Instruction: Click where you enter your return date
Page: home
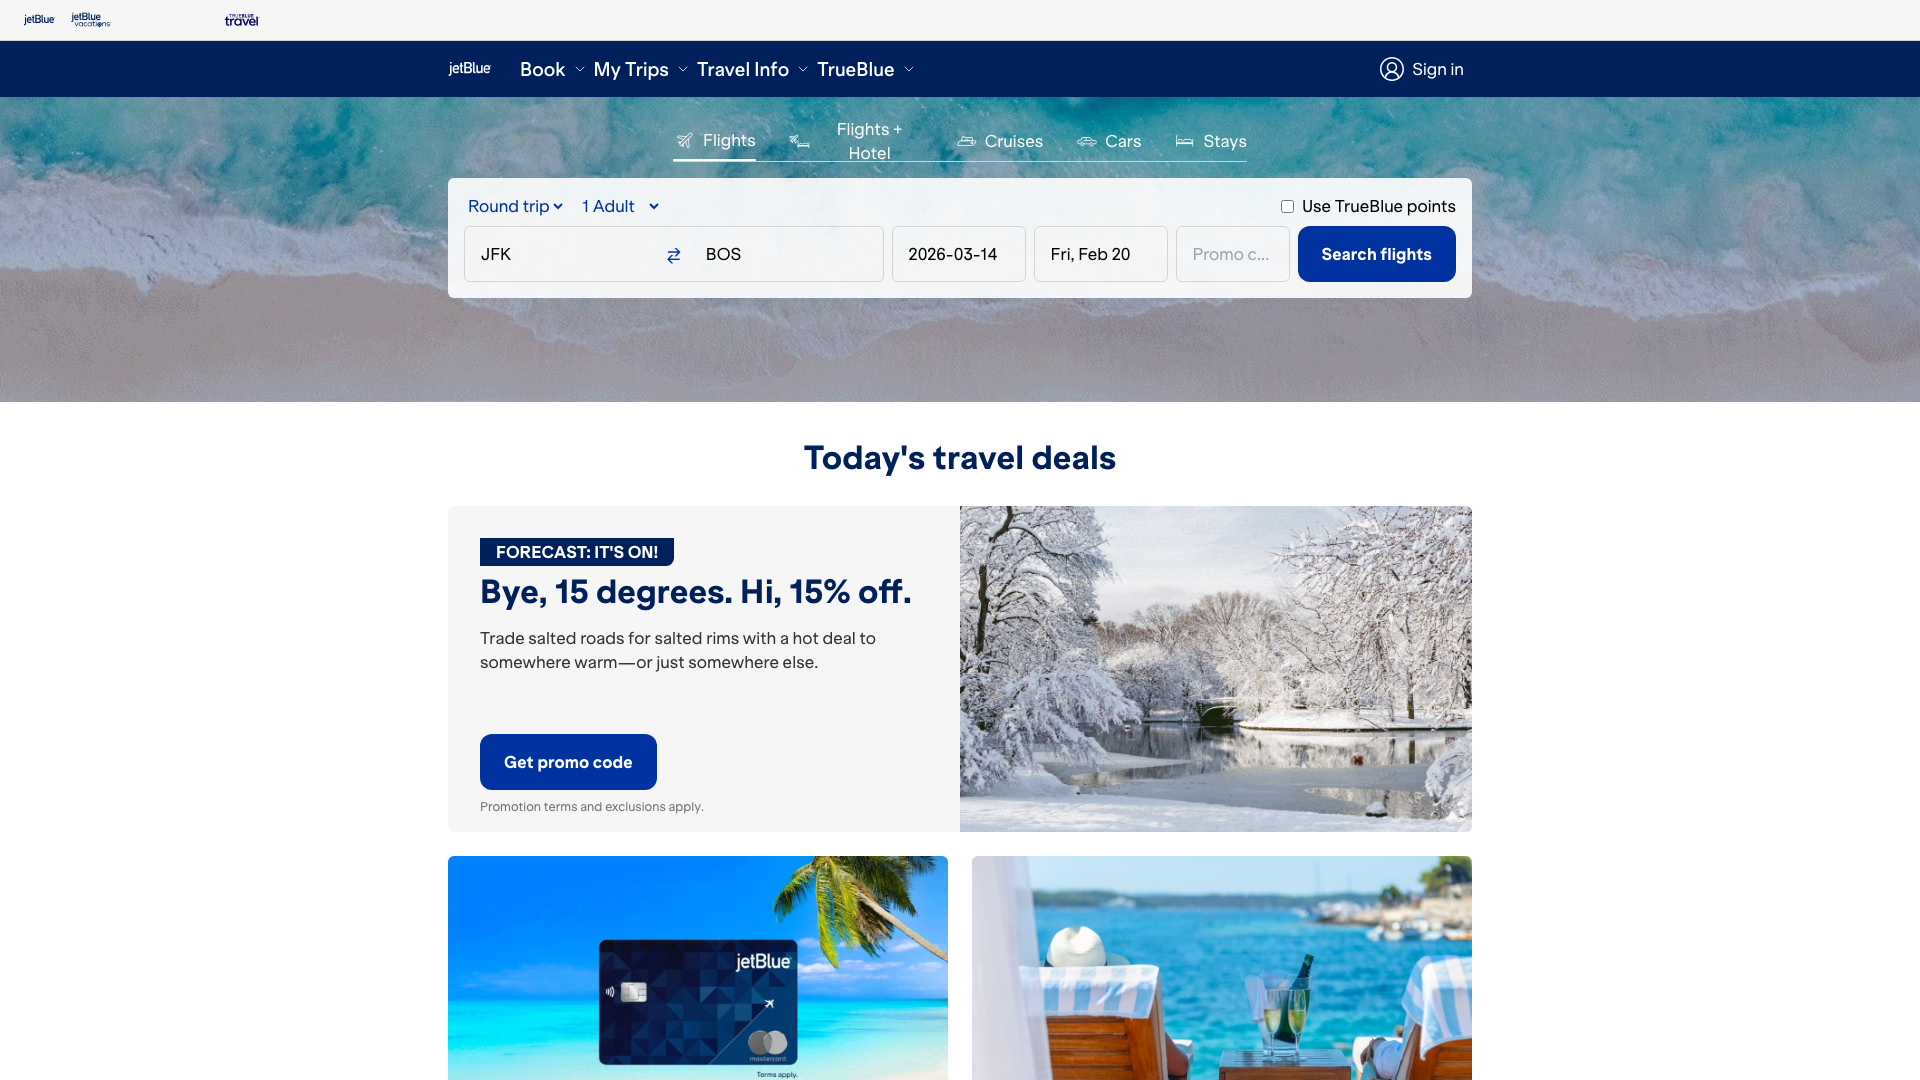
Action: click